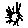
Label: sun